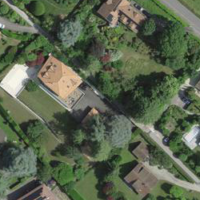
EUNIS habitat code: 55
Species observed at this site:
Primula veris